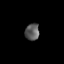
Tissue: lung
Cell type: Myeloid cells
Senescence score: 0.1048
Nuclear area (px): 237
Mean DAPI intensity: 90.439